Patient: sex F, age 89
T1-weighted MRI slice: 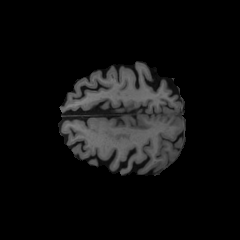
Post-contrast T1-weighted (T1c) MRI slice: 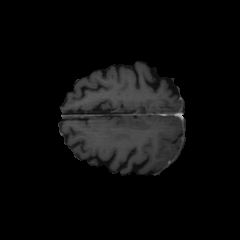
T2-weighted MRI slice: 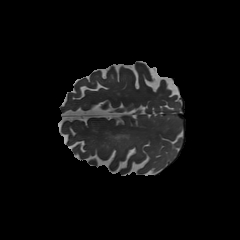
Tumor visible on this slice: no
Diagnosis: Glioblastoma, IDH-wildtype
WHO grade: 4